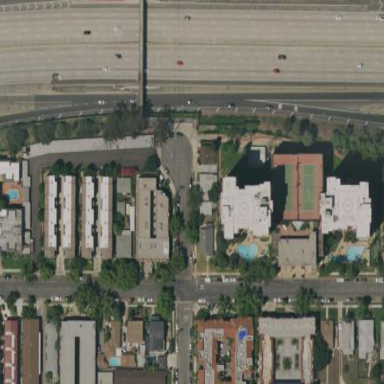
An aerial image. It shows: Residential building.